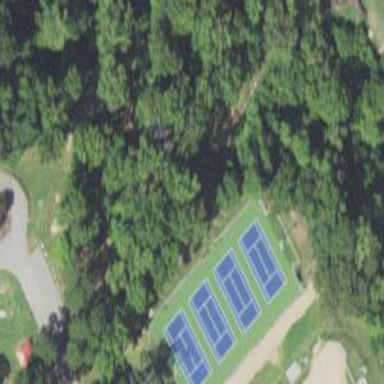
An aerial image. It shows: Tennis court surrounded by fence. It is located on pitch used for leisure land activities.